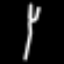
Label: fork